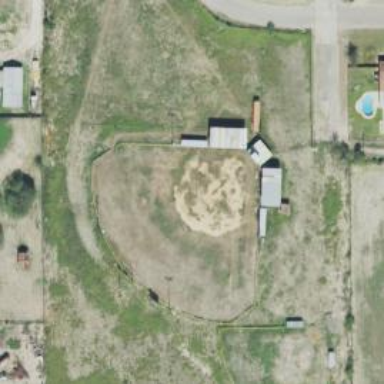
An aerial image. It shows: Baseball pitch for leisure and sports activities.